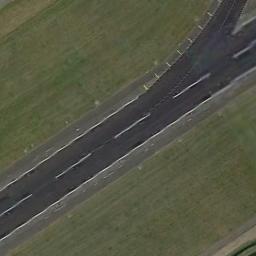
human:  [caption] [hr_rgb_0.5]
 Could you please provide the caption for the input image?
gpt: There is a green lawn next to the runway, And there are white dashes on the runway .

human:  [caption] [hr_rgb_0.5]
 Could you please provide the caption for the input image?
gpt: The grass is around the runway .

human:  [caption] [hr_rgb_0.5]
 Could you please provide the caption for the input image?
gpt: The runway goes through the lawn and some center line markings are on the runway .

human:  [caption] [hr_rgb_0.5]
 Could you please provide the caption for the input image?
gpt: The runway is on the grass .

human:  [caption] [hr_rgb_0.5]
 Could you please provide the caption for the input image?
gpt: There are green meadows beside the runway .